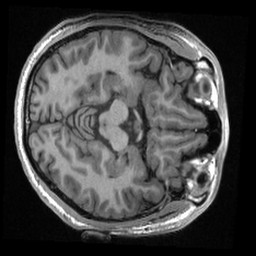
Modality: T1w
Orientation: axial
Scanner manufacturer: ge
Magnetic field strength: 3 T
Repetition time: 0.007632 s
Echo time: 0.002924 s